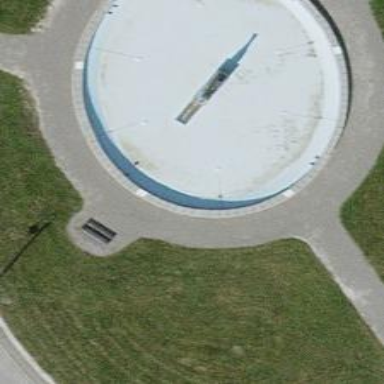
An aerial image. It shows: Fountain.